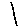
Label: line